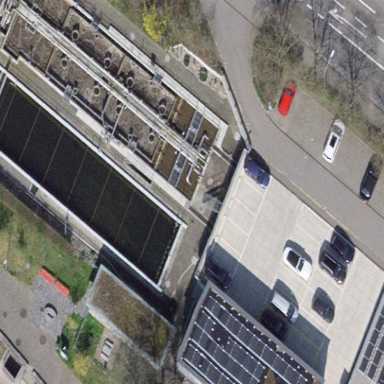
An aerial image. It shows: Wastewater plant.